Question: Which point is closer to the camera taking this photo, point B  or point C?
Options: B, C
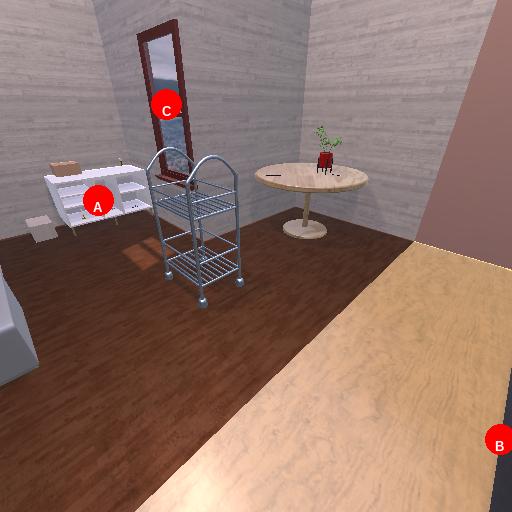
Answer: B